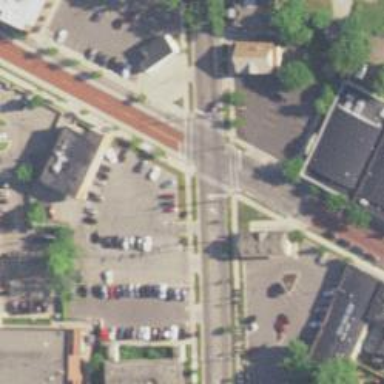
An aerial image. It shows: Marked footway crossing with lines.